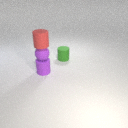
small purple rubber cylinder below small purple rubber sphere